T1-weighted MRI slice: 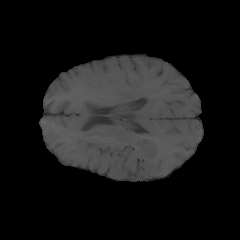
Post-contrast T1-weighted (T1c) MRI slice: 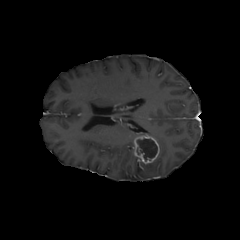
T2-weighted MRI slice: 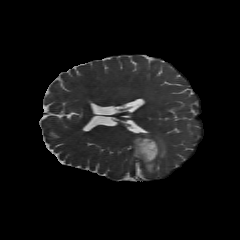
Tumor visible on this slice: yes